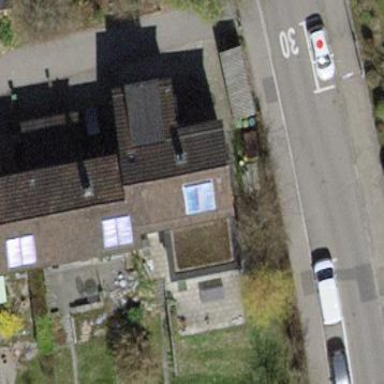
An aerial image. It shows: Building with tiled roof.